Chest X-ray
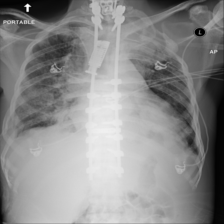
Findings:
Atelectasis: negative
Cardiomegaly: negative
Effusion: positive
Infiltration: negative
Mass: positive
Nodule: negative
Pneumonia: positive
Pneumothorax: negative
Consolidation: positive
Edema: negative
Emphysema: negative
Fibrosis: negative
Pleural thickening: negative
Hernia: negative